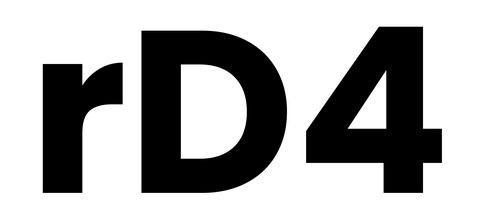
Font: Poppins-Bold